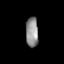
Tissue: prostate
Cell type: Epithelial cells
Senescence score: 0.3196
Nuclear area (px): 362
Mean DAPI intensity: 145.456